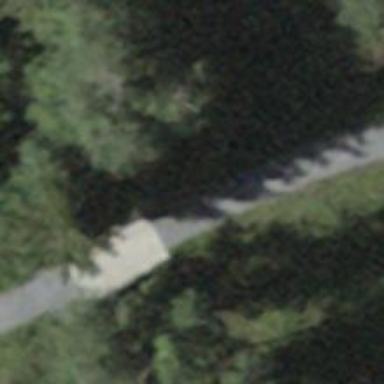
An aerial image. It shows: Gravel path on bridge with grade2 track type. The path is designated for hiking and classic grooming.